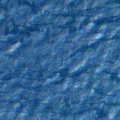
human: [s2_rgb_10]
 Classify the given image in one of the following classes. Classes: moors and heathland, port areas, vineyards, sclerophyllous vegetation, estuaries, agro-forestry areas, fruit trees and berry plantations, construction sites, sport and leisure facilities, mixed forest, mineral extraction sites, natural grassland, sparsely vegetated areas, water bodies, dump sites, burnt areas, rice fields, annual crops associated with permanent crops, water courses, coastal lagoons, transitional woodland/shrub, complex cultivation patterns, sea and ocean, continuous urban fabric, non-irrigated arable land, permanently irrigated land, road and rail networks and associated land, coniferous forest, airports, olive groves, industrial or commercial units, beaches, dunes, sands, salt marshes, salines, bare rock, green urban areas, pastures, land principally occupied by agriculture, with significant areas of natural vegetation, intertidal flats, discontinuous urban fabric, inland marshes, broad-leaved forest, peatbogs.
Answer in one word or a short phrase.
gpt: sea and ocean